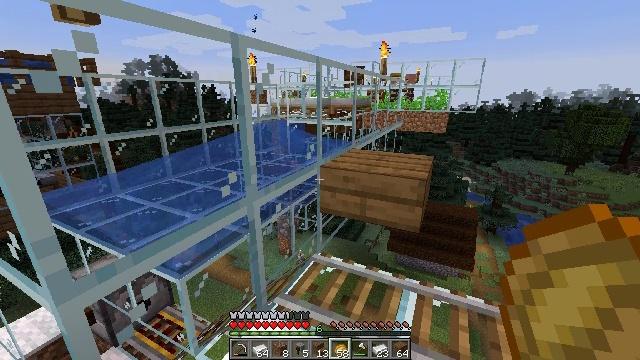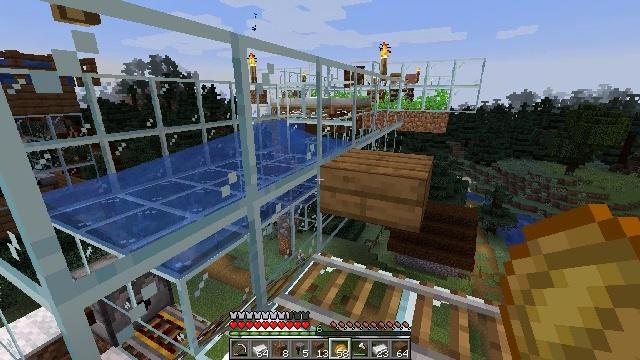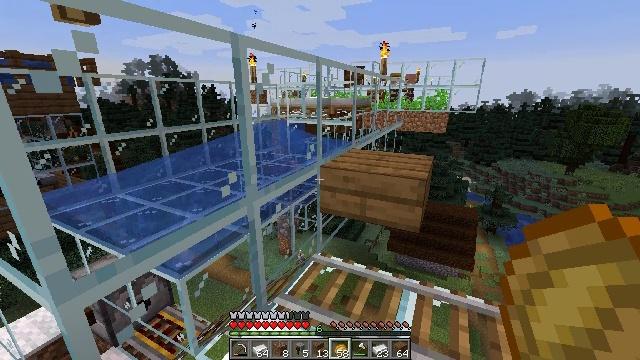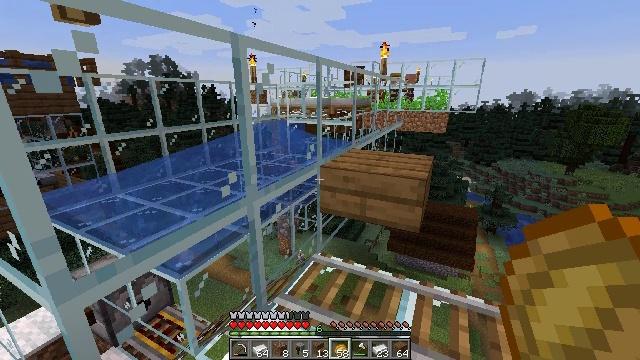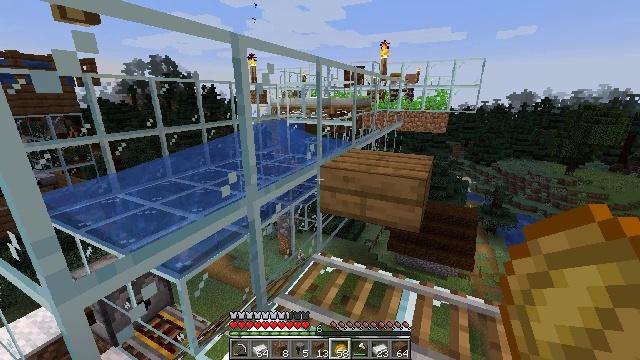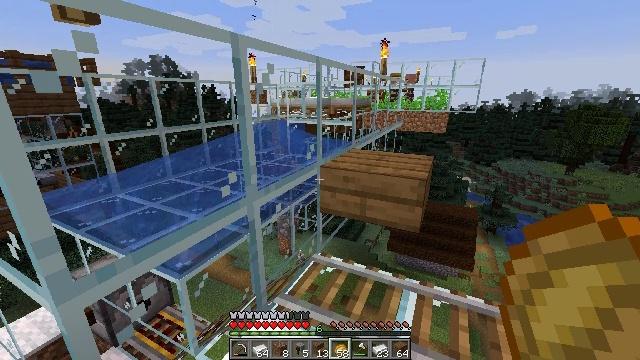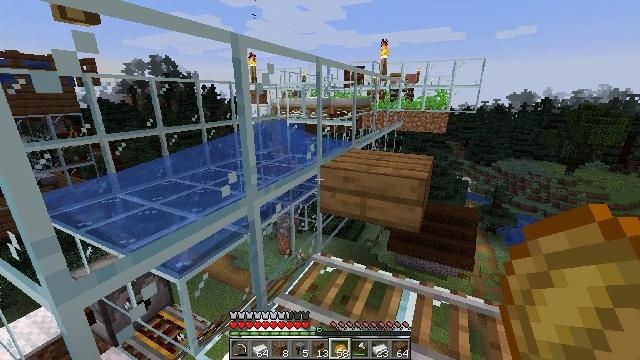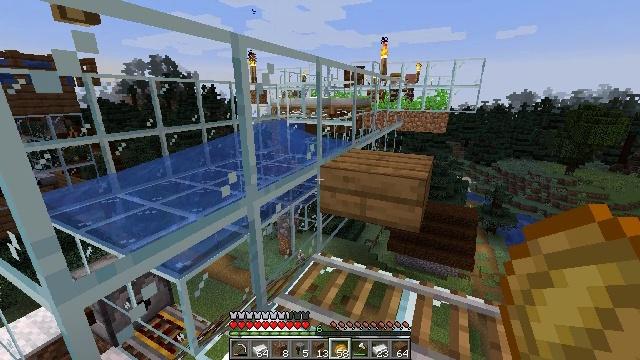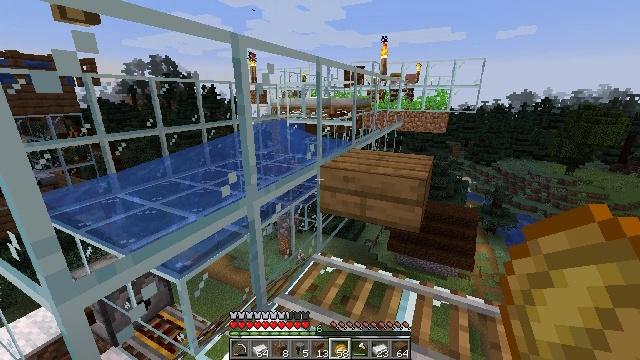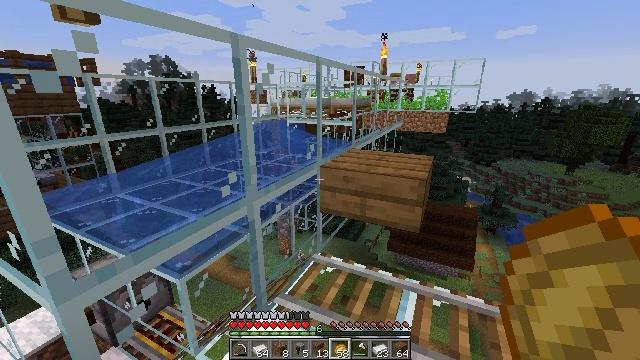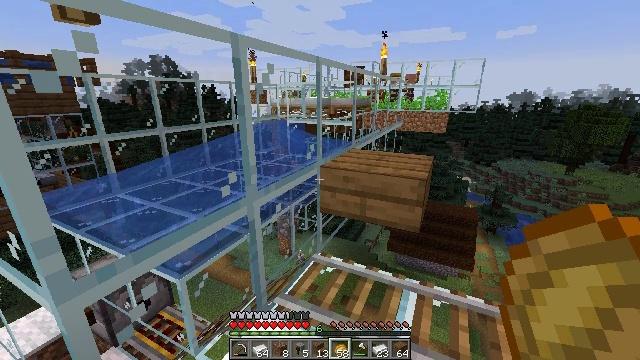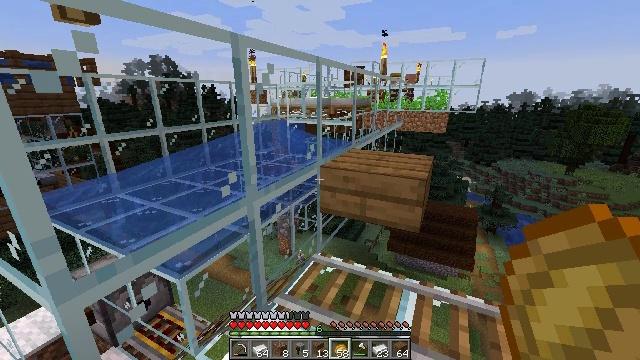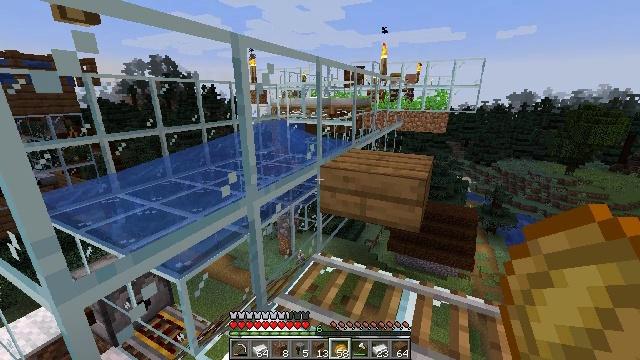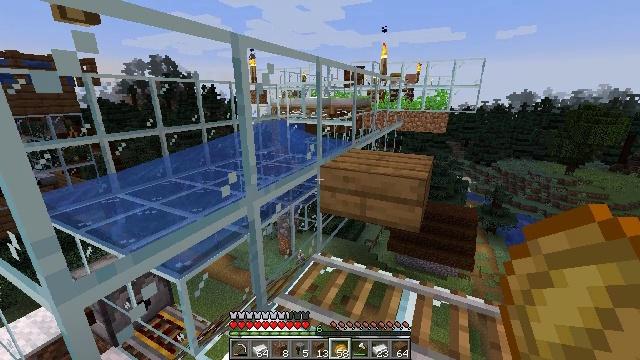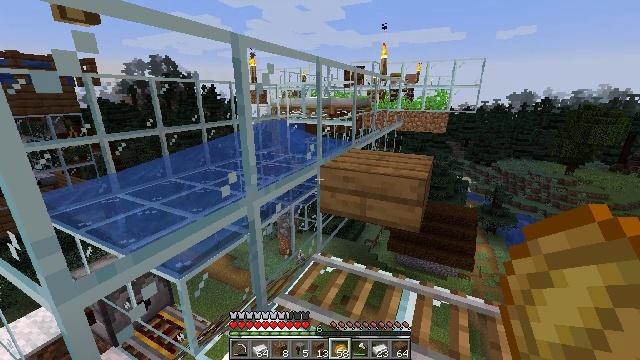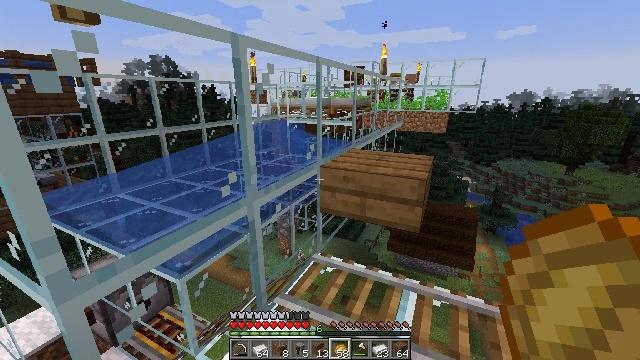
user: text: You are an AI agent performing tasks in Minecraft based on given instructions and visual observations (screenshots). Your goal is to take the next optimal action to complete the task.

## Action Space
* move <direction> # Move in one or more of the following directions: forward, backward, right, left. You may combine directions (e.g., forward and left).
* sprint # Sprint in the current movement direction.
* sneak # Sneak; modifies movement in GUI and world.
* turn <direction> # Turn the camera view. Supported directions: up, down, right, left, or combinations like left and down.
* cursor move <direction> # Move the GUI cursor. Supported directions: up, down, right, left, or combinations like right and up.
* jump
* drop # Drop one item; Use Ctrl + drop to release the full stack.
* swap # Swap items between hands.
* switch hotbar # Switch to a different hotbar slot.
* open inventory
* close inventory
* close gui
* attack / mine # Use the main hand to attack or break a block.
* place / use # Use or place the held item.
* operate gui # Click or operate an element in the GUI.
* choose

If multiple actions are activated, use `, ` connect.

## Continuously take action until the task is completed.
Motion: motion action
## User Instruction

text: Mine the smithing table.
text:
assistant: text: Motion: no_op
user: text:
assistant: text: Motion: no_op
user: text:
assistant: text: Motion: no_op
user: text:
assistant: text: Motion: no_op
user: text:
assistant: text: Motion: no_op
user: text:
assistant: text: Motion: no_op
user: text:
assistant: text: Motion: no_op
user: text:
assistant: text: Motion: no_op
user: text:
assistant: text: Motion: no_op
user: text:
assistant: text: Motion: no_op
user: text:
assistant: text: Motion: no_op
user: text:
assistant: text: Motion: no_op
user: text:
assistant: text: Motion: no_op
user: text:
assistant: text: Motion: no_op
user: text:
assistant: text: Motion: no_op
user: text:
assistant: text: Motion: no_op
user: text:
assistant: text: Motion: no_op
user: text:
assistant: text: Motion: no_op
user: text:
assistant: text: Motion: no_op
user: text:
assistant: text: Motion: no_op
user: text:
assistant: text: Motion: no_op
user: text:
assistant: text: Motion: no_op
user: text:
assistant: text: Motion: no_op
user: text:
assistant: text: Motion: no_op
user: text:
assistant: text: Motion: no_op
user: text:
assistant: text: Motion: no_op
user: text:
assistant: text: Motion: no_op
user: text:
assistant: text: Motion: no_op
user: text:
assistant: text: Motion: no_op
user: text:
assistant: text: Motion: no_op